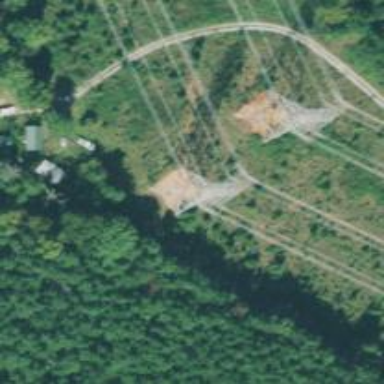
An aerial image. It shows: Lattice structure tower used for power transmission.